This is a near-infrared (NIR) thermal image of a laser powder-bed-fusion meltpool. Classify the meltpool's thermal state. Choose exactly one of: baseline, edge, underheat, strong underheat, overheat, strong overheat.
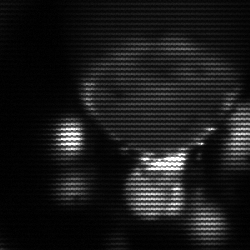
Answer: edge